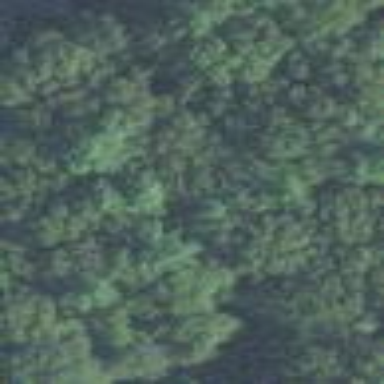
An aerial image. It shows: Mixed leaf woodland.